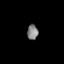
Tissue: prostate
Cell type: T cells
Senescence score: 0.3435
Nuclear area (px): 159
Mean DAPI intensity: 130.057